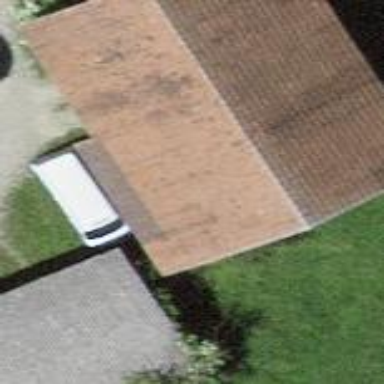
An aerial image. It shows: Rural barn.